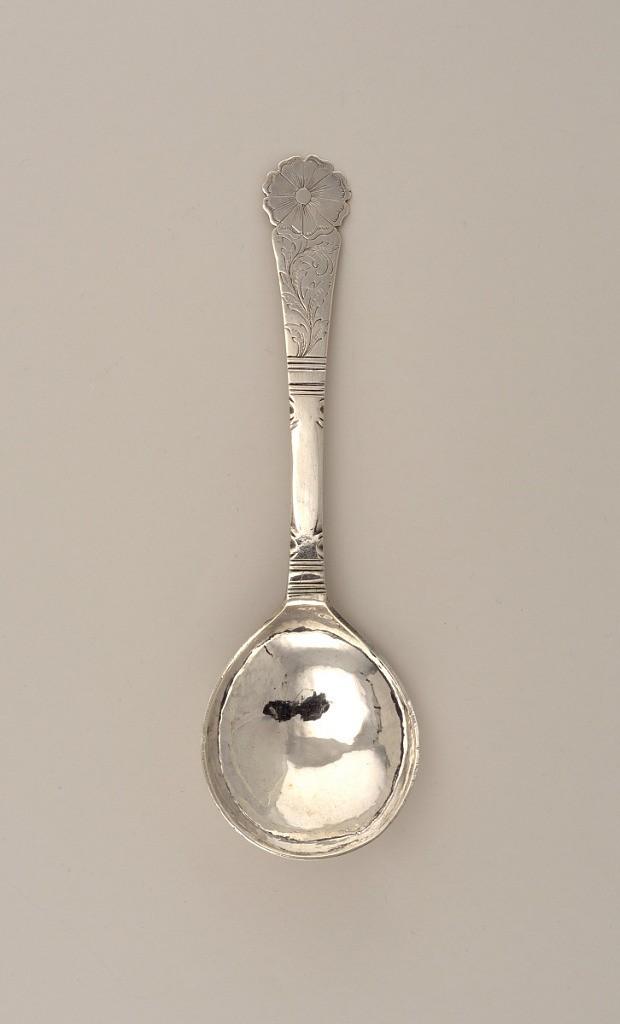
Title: Spoon with Flower-form Terminal
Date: ca. 1700
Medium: silver
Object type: spoon
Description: A spoon with rounded fig-form bowl, the flat stem flaring to flower-form terminal. The obverse of the stem engraved with scrolling foliage topped by engraved flower head. The reverse of the terminal engraved with flower heads and foliage. The reverse of the bowl with foliate terminated arc.